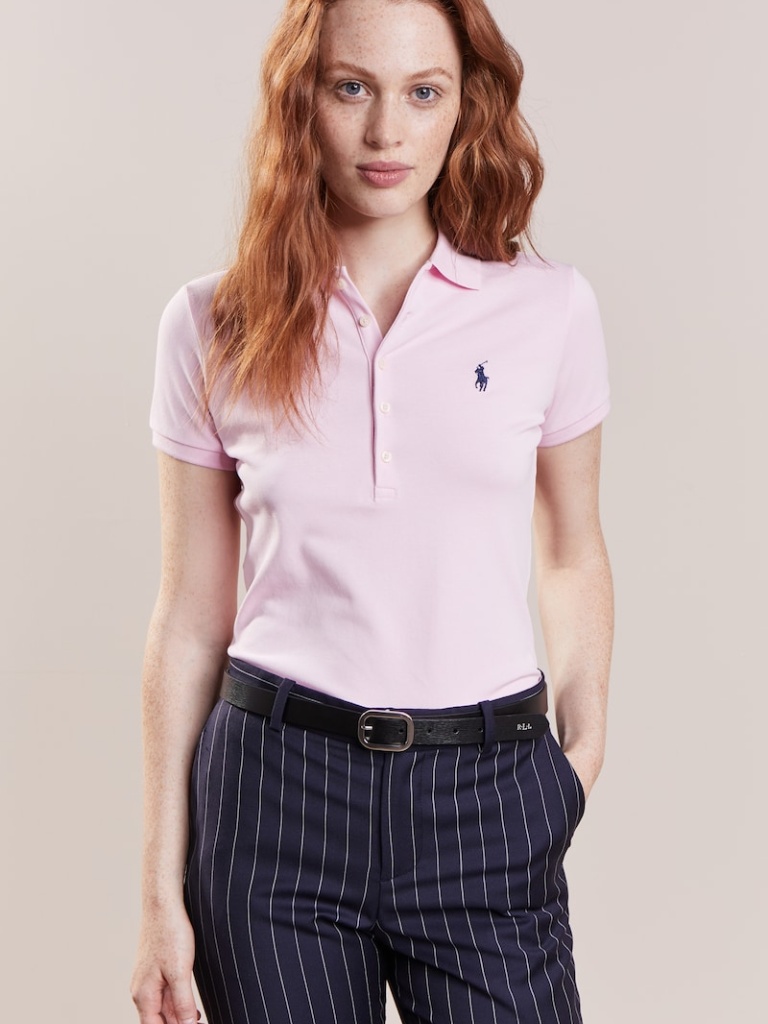
cotton semi-fitted short sleeve hip length Fully Tucked in polo polo